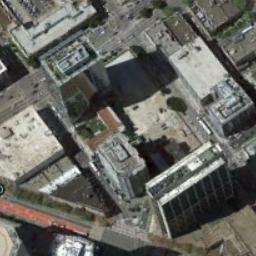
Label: commercial_area